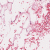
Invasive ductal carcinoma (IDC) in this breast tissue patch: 0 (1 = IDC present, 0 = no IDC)